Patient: sex M, age 48
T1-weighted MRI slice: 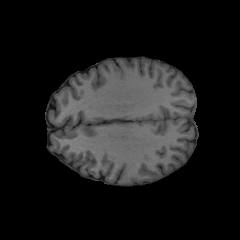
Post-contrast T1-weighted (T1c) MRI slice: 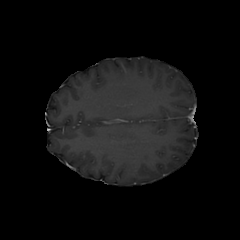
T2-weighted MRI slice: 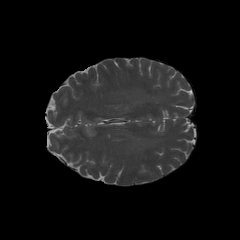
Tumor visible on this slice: no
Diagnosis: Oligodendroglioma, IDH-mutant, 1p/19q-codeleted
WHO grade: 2